Breast ultrasound image
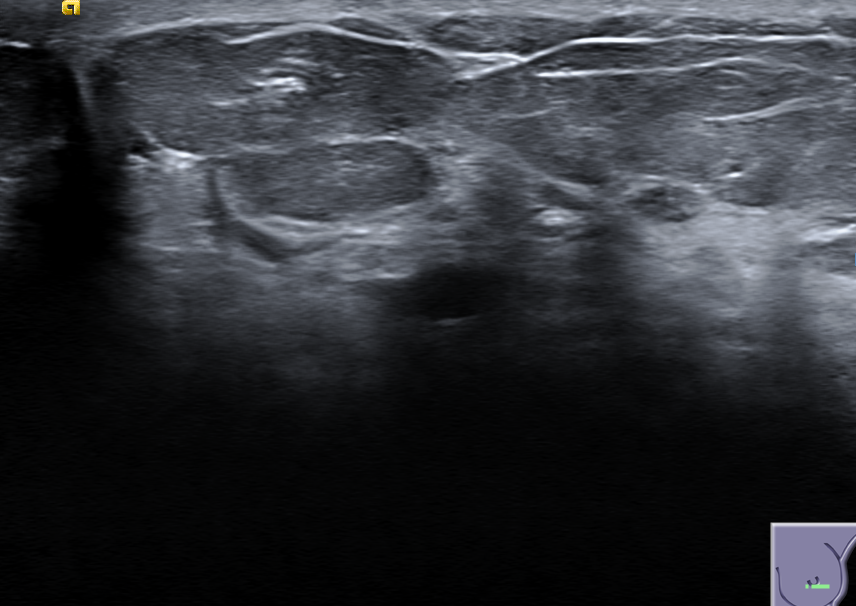
Diagnosis: benign